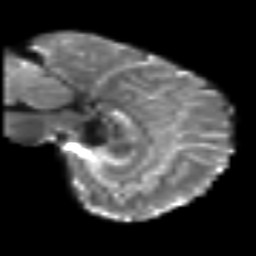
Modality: T2w
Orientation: sagittal
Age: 39
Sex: female
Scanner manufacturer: siemens
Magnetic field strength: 3 T
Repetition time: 6.1 s
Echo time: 0.101 s